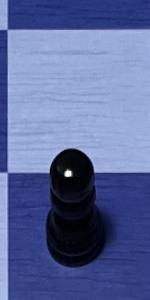
Label: Pawn_Black